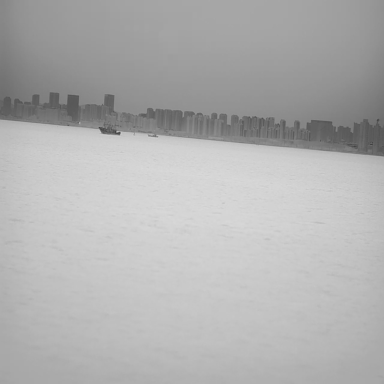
There are three bulk_carriers in the infrared image.